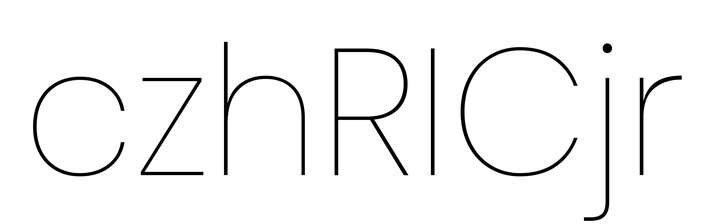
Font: Poppins-Thin